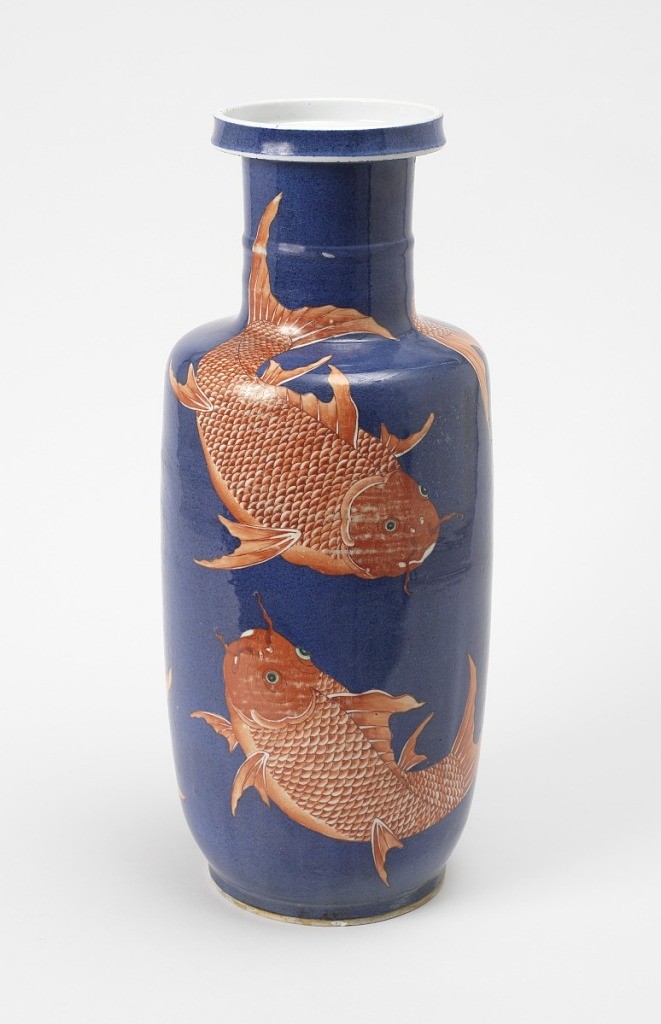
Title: Vase
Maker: Unknown, Chinese
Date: late 17th century
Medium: porcelain
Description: Cylindrical vase with narrow neck, wide circular mouth, and slightly tappered base; overall decoration showing several large red carp swimming on a blue ground.